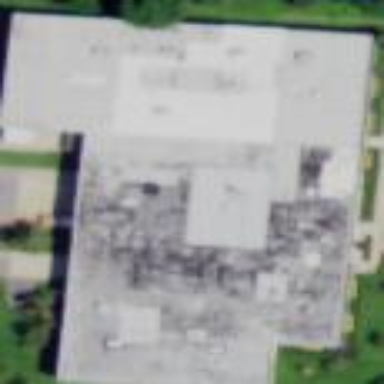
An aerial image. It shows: Warehouse building.